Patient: sex F, age 68
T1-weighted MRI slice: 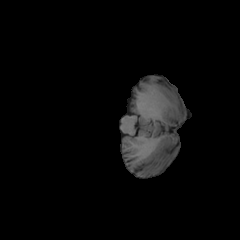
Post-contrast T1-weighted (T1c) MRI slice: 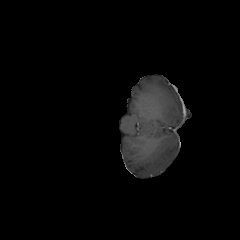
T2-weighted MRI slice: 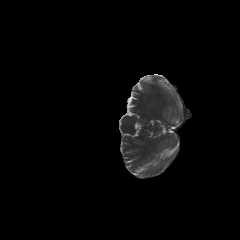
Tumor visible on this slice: no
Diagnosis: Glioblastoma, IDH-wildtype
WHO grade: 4